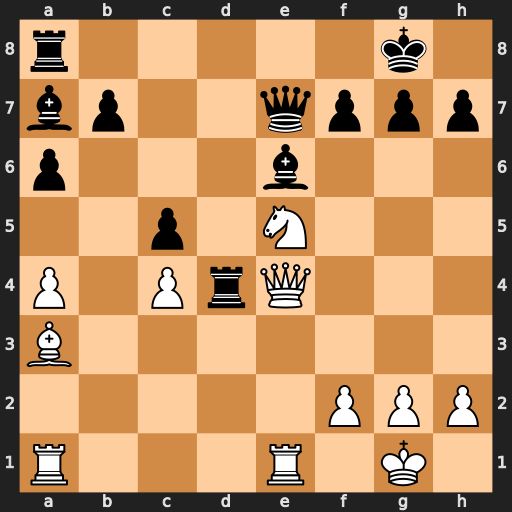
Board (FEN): r5k1/bp2qppp/p3b3/2p1N3/P1PrQ3/B7/5PPP/R3R1K1
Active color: w
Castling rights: -
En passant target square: -
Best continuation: Qxd4 cxd4 Bxe7